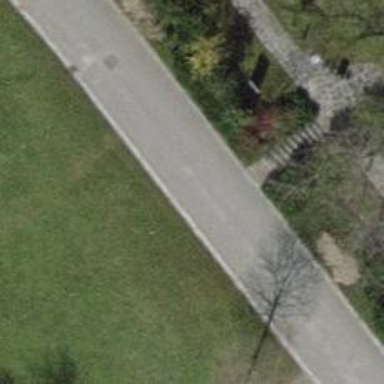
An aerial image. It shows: Service road with pebblestone surface.